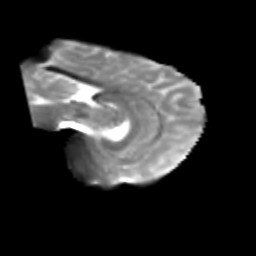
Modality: T2w
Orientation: sagittal
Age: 38
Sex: female
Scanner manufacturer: siemens
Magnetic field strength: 3 T
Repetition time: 1.8 s
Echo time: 0.07 s